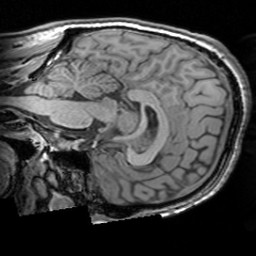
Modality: T1w
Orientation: sagittal
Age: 29
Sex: male
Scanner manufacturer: siemens
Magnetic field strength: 3 T
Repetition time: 1.63 s
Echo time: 0.00311 s